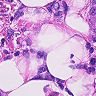
Metastatic tissue present: yes